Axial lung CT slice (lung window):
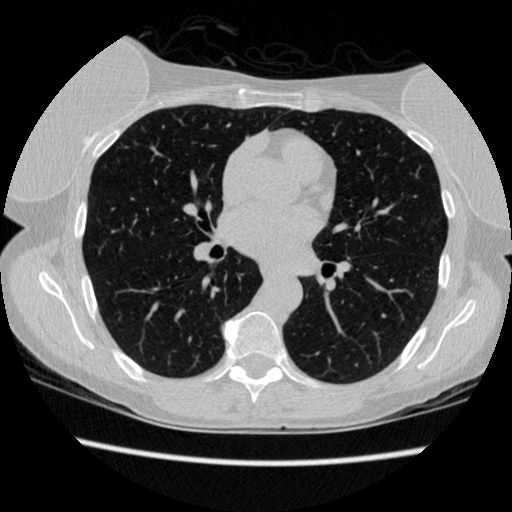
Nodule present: no